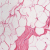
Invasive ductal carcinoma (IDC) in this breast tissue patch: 0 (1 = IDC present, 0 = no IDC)